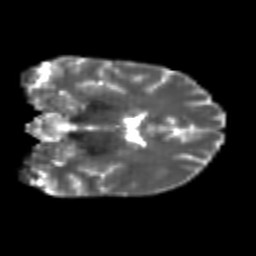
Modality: T2w
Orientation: coronal
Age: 23
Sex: female
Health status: healthy
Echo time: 0.074 s